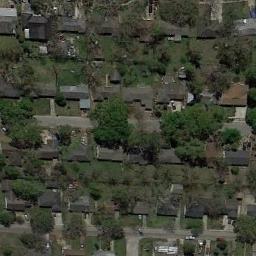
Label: medium_residential